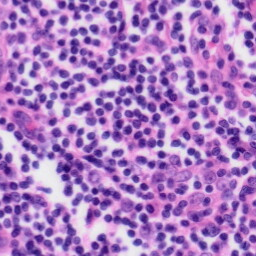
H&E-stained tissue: Tonsil